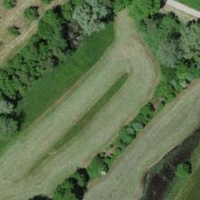
EUNIS habitat code: 25
Species observed at this site:
Epipactis palustris